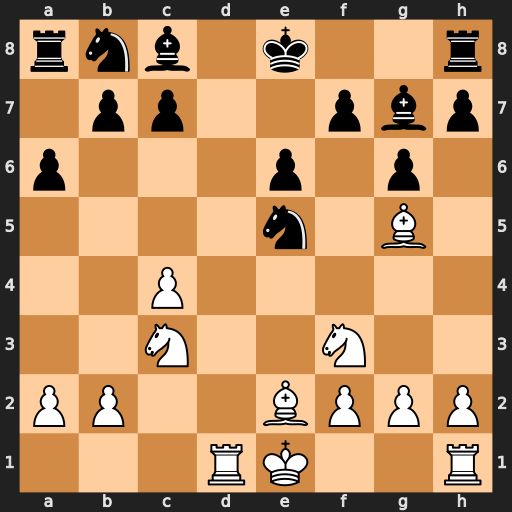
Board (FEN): rnb1k2r/1pp2pbp/p3p1p1/4n1B1/2P5/2N2N2/PP2BPPP/3RK2R
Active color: w
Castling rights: Kkq
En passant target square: -
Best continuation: Rd8#